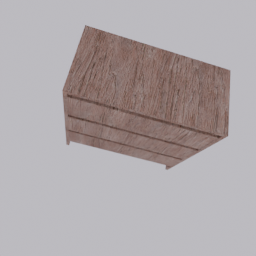
Label: furniture